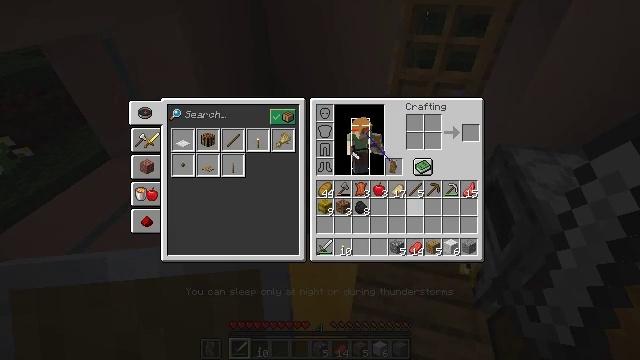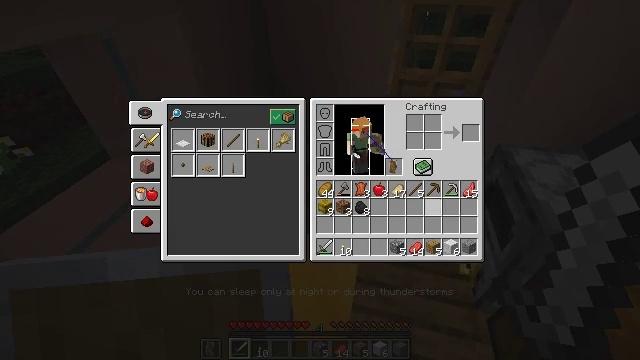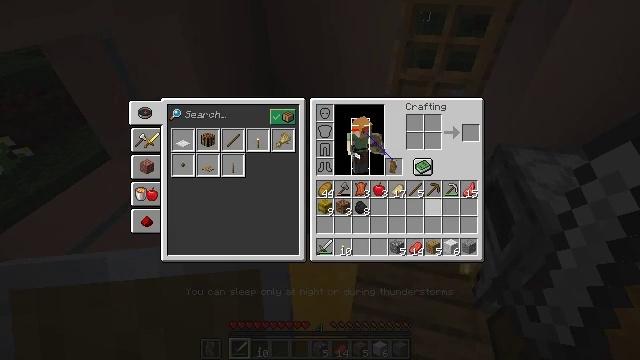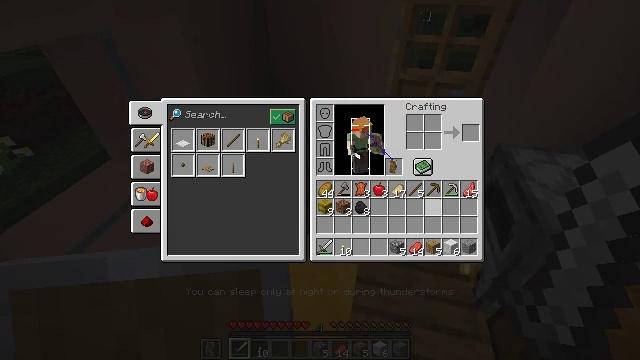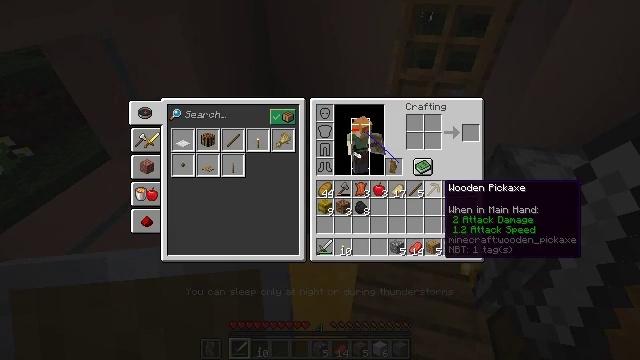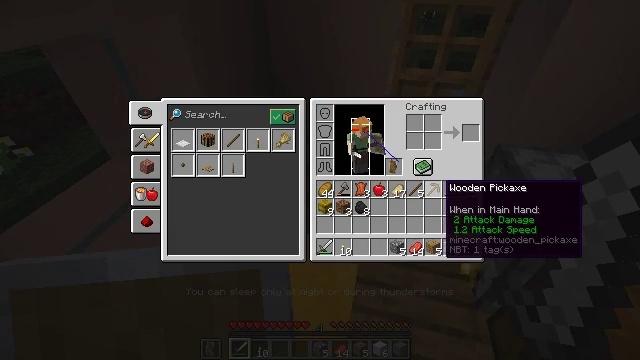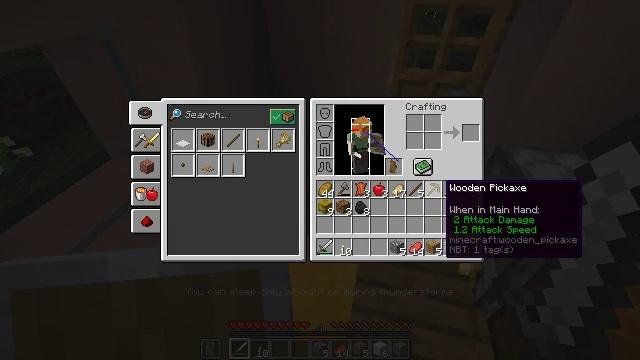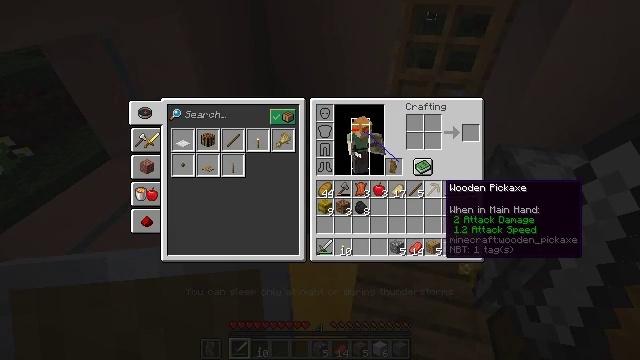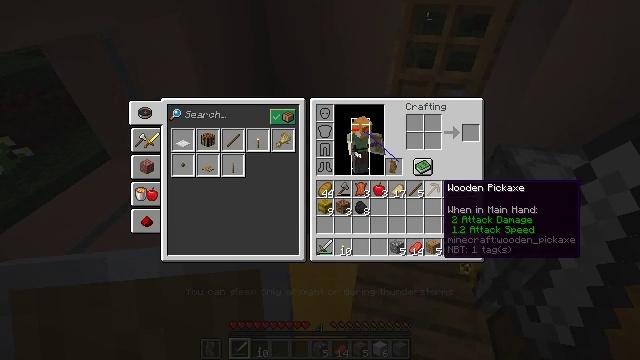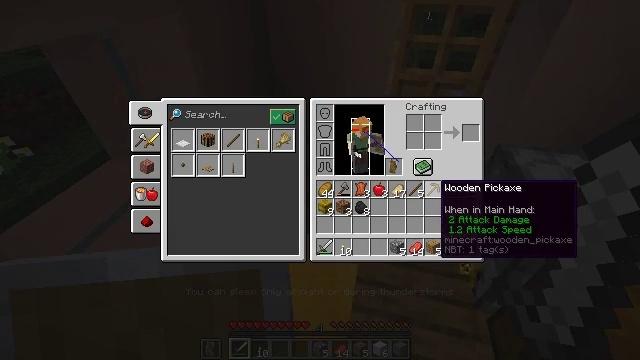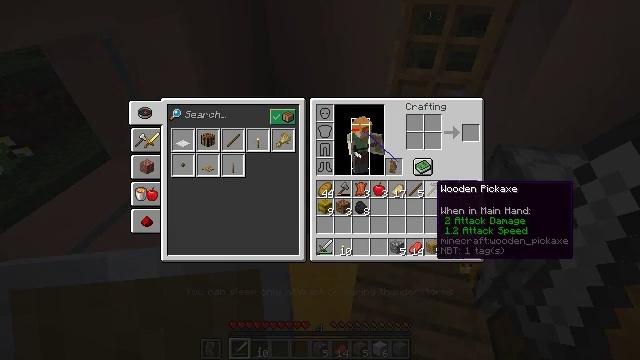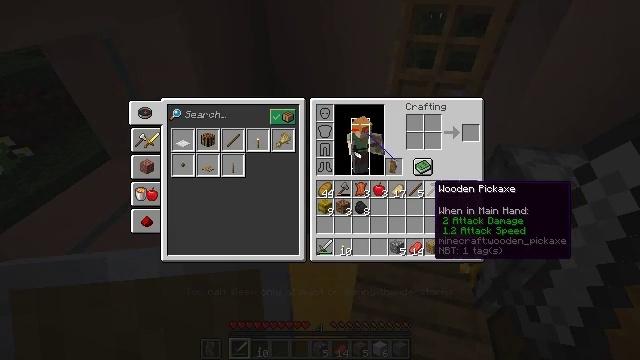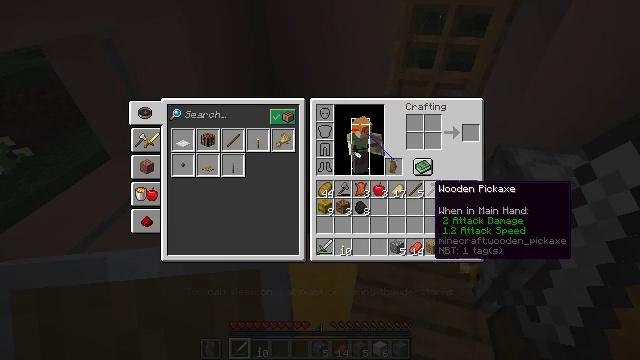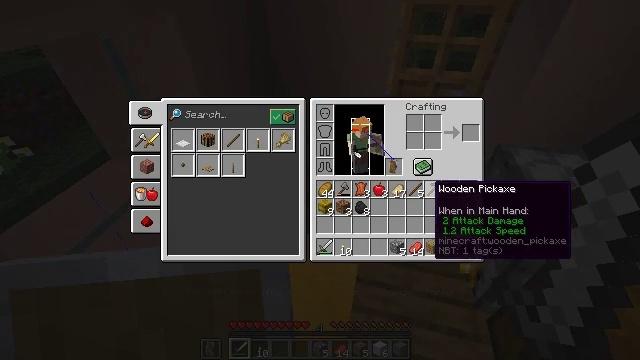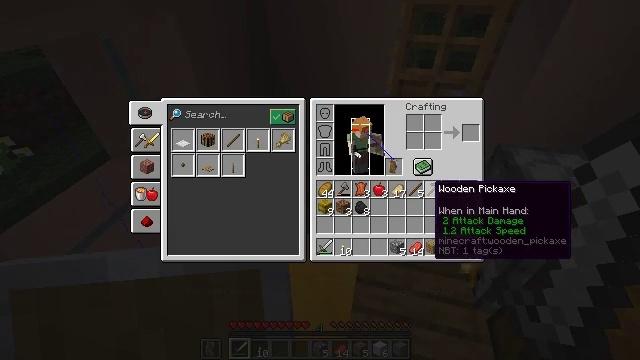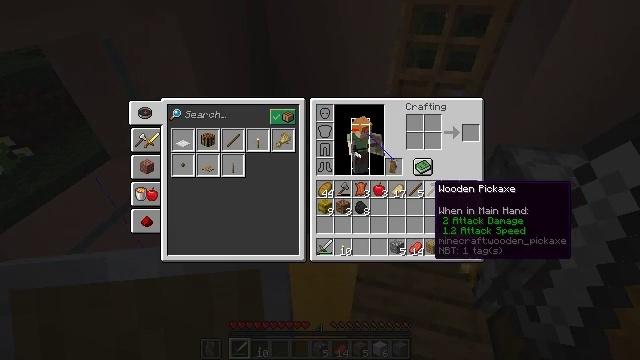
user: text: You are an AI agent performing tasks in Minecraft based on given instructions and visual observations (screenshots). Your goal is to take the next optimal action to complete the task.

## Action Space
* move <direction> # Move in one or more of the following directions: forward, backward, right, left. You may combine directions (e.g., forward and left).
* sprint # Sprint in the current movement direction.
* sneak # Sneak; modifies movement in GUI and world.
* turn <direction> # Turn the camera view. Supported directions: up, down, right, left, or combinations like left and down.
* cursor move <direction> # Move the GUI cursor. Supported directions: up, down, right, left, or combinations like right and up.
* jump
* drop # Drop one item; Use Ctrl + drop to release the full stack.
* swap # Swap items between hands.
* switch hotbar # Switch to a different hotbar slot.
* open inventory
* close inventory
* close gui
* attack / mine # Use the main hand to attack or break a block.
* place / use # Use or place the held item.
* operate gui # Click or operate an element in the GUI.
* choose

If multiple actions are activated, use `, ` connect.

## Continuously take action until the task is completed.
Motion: motion action
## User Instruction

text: Collect the oak door by breaking it.
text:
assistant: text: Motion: sneak
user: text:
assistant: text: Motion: sneak
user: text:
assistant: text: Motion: sneak, cursor move right
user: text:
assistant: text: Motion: sneak
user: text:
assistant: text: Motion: sneak
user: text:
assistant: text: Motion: sneak
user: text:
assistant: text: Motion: sneak
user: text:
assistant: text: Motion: sneak
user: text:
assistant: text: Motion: sneak
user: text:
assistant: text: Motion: sneak
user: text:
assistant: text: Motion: sneak
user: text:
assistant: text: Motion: sneak
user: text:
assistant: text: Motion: no_op
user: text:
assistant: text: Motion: no_op
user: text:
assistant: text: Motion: no_op
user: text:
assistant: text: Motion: no_op
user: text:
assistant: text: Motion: no_op
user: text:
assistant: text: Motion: no_op
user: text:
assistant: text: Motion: turn left and down
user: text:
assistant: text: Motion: turn left and down
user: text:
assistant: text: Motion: turn left and down
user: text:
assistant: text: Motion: turn left and down
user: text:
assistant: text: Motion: no_op
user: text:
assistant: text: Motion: no_op
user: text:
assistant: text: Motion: no_op
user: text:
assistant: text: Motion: no_op
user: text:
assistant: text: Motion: no_op
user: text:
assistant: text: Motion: use / place
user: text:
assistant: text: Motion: use / place
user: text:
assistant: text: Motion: turn right and down, use / place